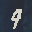
Label: 9